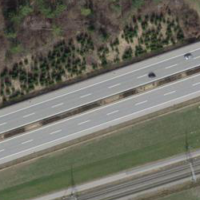
EUNIS habitat code: 57
Species observed at this site:
Cirsium arvense